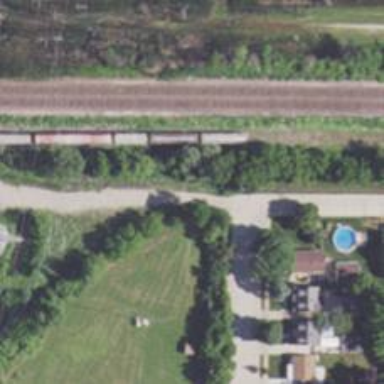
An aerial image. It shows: Disused railway.